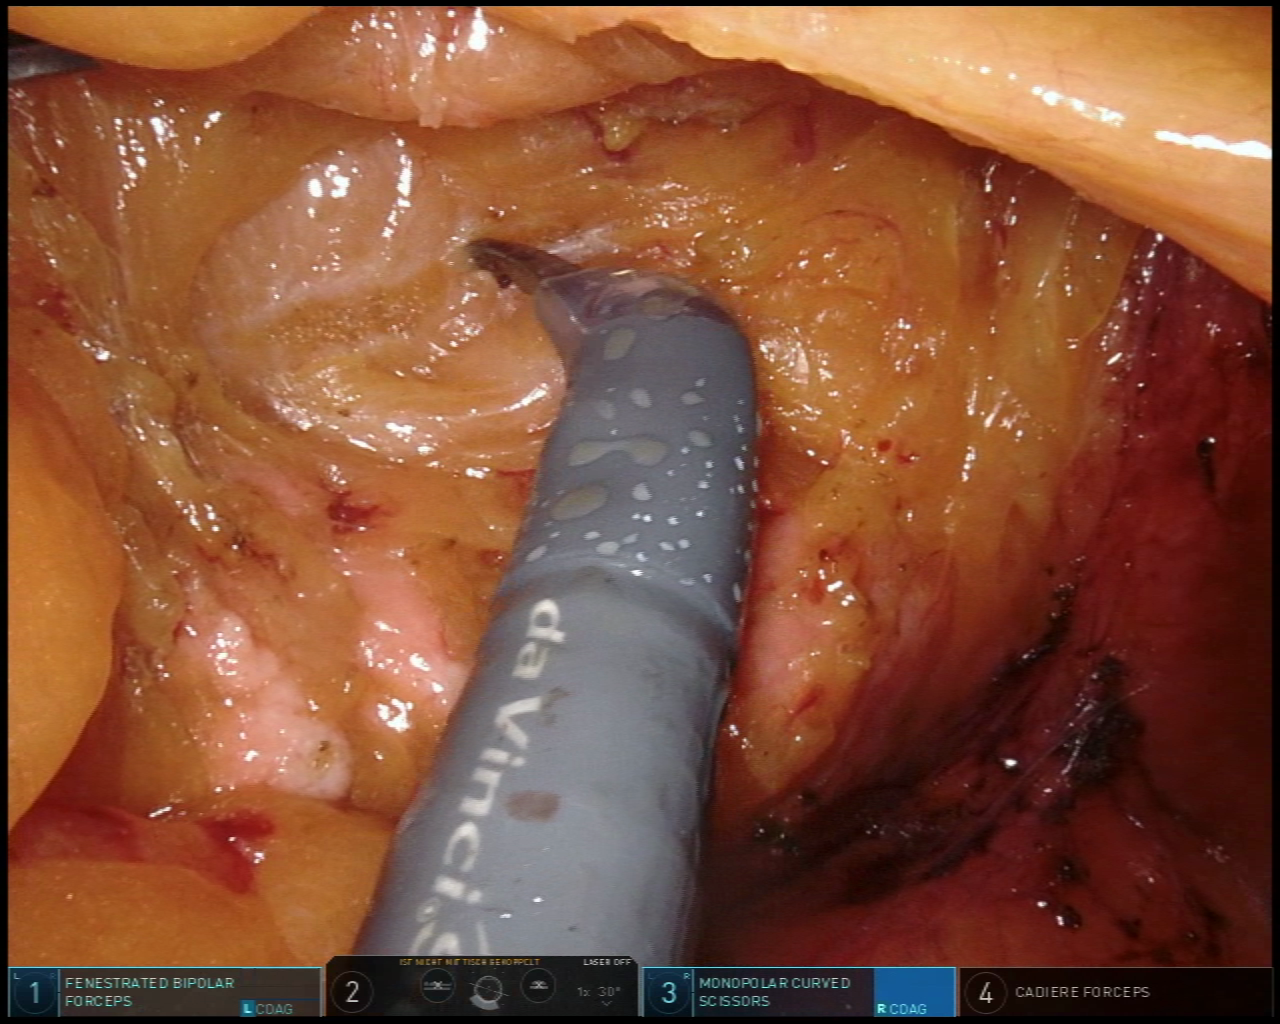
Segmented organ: pancreas
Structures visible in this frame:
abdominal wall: no
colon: no
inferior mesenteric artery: no
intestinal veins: no
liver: no
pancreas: yes
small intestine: no
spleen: no
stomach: no
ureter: no
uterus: no
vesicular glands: no